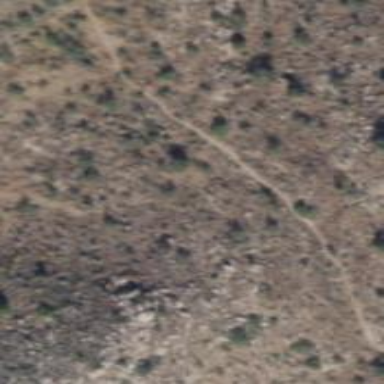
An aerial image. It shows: Path.